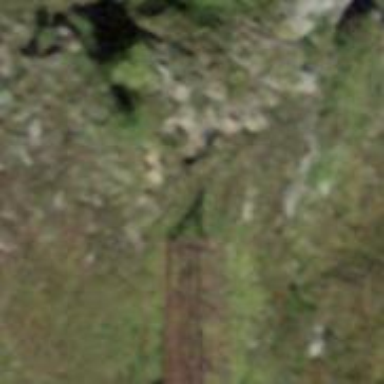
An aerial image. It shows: Structure designed for avalanche protection.